Question: I have noticed that SQL keeps track of the latest identity (field it automatically increments each time a new record is created). I want to retrieve the latest identity from the table using C#. Unfortunately most of the time the table is empty (records are written and removed after a while, so often the table is empty).
Is this possible to do this within the bounds of the C# SQL API or do I have to create a stored procedure to retrieve this?

To better explain. If the row above was removed, the next ID number for the next record would be 32. I want to retrieve 32 before the record is written in, in the situation where the table is empty.
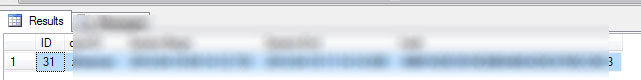
Answer: '''
SELECT IDENT_CURRENT('table_name')+1;
'''
---
> IDENT_CURRENT returns the last identity value generated for a specific
table in any session and any scope.
<URL>
---
However, although this shows what the next ID will be, this doesn't always mean it will be the next ID entered by yourself. Someone else could 'INSERT' a new record before you.
In short, there is no way of returning the value of what you will next be inserting.